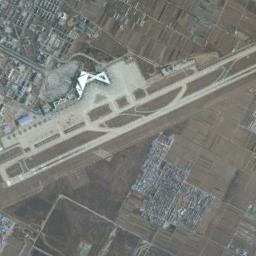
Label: airport